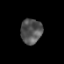
Tissue: prostate
Cell type: T cells
Senescence score: 0.347
Nuclear area (px): 523
Mean DAPI intensity: 83.828